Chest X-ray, PA view. Patient: 58 years old, sex M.
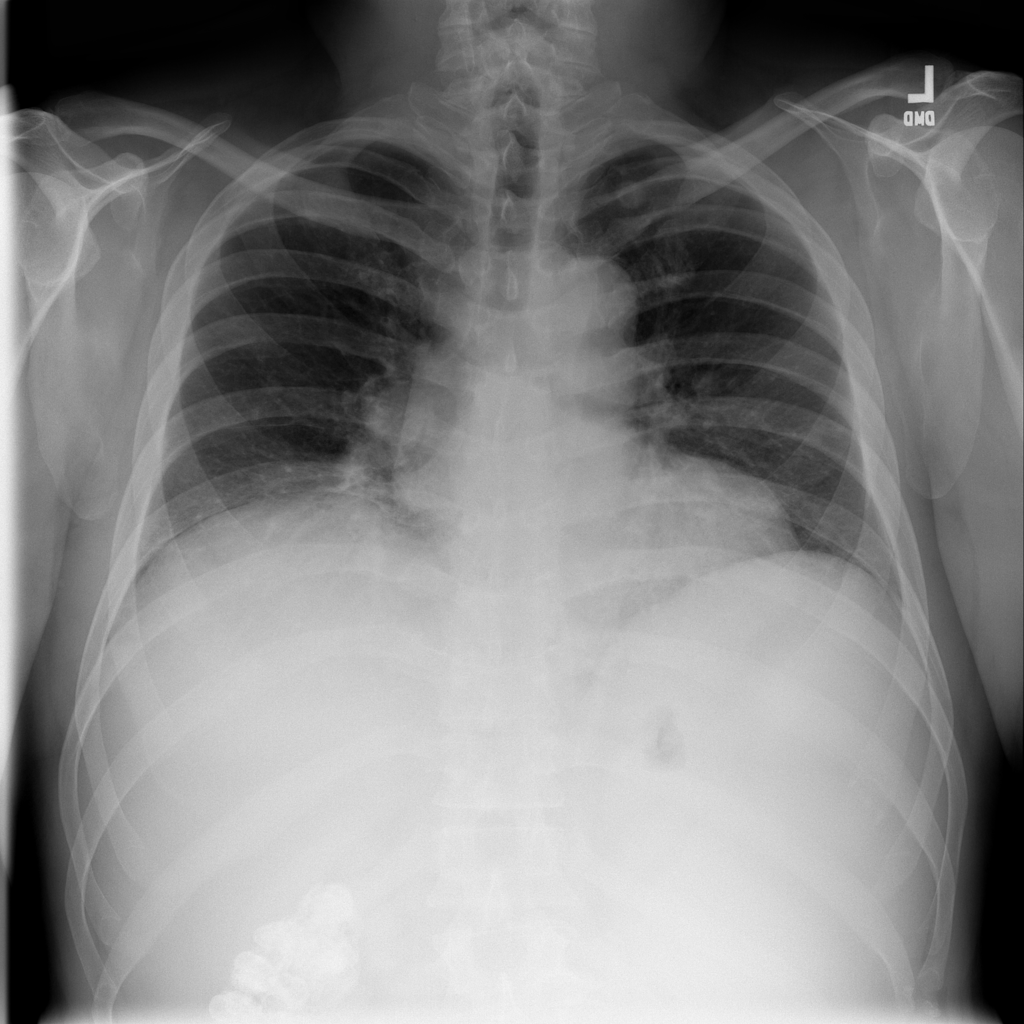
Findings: Atelectasis, Nodule